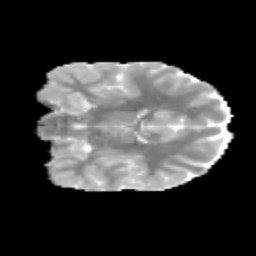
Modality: MD
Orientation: coronal
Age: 11
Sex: female
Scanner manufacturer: siemens
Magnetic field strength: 3 T
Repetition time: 3.8 s
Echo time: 0.07 s